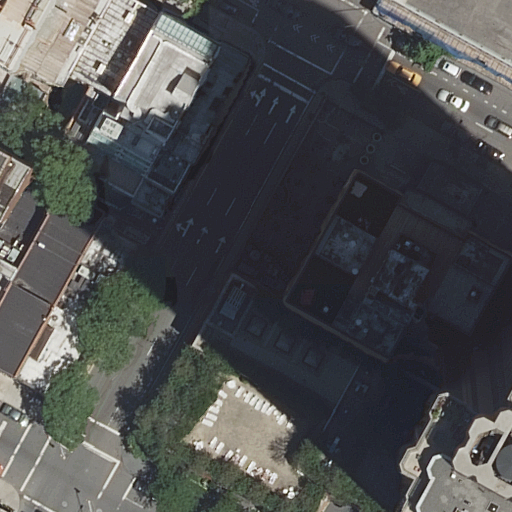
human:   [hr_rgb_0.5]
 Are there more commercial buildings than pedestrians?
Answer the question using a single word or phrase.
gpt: no

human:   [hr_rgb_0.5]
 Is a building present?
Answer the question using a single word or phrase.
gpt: yes

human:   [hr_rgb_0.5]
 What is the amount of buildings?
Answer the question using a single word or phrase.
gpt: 14

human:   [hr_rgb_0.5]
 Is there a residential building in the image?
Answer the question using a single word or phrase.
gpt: yes

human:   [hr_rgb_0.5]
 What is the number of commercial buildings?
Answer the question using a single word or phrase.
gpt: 0

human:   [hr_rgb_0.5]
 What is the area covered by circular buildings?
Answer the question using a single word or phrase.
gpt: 0m2

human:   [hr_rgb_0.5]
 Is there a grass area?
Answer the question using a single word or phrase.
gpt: yes

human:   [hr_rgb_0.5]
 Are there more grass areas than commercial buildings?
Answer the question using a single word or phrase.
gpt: yes

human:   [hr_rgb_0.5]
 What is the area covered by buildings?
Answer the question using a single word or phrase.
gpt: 6120m2

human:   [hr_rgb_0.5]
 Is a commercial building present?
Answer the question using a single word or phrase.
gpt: no

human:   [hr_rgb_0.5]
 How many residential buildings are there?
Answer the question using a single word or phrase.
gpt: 14

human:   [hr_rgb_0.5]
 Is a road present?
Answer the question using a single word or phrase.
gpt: yes

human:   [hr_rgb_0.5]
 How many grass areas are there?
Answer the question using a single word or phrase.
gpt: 1

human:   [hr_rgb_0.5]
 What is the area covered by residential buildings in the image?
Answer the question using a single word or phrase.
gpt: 6120m2

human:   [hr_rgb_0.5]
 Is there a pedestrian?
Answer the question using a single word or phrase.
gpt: yes

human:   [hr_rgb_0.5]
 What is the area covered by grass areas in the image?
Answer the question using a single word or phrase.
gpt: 98m2

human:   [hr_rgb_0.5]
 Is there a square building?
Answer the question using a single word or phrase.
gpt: no

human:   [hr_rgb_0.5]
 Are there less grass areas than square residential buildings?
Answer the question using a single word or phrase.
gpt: no

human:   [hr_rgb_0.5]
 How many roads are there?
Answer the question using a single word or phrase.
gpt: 4

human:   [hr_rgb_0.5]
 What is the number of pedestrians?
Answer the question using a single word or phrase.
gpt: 1

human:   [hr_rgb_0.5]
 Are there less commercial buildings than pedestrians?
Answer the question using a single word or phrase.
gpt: yes

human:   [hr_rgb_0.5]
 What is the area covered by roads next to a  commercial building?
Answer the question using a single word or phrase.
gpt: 0m2

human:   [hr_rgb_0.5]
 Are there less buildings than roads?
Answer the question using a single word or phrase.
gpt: no

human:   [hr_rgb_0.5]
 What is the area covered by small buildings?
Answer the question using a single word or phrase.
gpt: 85m2

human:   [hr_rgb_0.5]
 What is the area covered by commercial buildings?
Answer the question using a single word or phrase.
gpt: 0m2

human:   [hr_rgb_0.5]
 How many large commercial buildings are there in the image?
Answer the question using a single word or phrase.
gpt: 0

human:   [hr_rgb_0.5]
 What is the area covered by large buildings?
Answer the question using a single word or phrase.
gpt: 4788m2

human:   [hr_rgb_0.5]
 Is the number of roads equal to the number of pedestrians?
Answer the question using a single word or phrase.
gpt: no

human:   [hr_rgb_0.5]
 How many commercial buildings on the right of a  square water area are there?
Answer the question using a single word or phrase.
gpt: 0

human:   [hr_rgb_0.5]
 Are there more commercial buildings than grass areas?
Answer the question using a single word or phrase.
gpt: no

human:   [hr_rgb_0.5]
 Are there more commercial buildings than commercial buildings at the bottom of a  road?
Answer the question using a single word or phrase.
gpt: no

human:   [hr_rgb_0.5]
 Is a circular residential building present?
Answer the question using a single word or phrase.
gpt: no

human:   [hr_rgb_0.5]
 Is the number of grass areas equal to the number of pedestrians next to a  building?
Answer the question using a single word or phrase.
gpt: yes

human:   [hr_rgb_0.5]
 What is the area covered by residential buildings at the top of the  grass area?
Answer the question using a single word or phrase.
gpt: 3734m2

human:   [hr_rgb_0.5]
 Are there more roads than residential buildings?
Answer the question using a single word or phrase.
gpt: no

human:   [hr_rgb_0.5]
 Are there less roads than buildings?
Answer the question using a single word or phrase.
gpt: yes

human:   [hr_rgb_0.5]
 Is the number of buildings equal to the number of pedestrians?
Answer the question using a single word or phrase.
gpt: no

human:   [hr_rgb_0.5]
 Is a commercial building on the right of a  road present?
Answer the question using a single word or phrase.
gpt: no

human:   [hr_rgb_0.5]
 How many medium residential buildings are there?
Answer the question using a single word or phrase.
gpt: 5

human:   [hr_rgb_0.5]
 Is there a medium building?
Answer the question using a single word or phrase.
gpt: yes

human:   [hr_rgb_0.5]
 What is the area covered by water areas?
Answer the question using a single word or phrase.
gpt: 0m2

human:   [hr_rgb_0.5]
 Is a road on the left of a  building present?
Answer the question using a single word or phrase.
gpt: yes

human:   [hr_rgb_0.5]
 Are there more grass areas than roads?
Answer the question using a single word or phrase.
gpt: no

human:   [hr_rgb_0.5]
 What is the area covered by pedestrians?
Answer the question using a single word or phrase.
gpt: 510m2

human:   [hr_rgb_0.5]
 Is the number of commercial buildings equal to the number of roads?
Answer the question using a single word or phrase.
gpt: no

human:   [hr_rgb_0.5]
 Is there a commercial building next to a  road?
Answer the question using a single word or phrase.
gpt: no

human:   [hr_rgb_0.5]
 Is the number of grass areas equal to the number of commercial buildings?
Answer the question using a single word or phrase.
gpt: no

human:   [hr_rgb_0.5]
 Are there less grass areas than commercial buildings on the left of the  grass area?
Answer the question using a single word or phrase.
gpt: no

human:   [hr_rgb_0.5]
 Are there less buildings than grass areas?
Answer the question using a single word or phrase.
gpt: no

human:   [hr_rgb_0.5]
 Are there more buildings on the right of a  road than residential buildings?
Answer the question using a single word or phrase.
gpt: no

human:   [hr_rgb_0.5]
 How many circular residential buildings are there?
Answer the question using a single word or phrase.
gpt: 0

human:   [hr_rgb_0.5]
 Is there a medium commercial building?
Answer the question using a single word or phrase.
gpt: no

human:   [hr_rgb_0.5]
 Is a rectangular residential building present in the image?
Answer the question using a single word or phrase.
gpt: yes

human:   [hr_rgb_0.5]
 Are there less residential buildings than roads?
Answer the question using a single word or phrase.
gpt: no

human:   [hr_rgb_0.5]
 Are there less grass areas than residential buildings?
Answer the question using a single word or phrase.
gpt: yes

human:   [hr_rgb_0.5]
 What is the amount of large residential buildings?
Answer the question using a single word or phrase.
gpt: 5

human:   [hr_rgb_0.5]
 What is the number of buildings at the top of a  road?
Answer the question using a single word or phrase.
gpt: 12

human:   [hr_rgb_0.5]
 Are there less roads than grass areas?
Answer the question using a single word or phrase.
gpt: no

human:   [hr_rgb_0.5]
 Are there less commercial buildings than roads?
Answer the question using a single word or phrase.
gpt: yes

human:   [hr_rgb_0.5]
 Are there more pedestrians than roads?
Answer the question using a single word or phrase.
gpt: no

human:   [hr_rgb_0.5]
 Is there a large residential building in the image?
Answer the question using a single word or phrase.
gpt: yes

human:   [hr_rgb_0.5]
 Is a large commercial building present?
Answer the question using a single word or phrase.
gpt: no

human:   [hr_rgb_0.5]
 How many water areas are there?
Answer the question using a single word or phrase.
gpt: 0

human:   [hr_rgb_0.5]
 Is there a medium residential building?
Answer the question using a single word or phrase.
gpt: yes